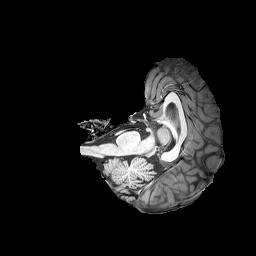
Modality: T1w
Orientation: axial
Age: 34
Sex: female
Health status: healthy